Как показано на рисунке, в вертикальной плоскости закреплён участок жёсткой металлической проволоки параболической формы. Если ввести горизонтальную ось $x$ и вертикальную ось $y$, форму проволоки можно описать уравнением $y=ax^2$, где $a$ — неизвестная константа. Жёсткий однородный стержень $AB$ длиной $2l$ имеет небольшие отверстия на своих концах, через которые продета проволока, что позволяет стержню скользить по ней без отрыва с пренебрежимо малым трением. Оказалось, что в положении равновесия стержень располагается под углом $\theta=30^\circ$ к горизонту. Ускорение свободного падения равно $g$.
Найдите константу $a$.
Найдите частоту $f$ малых колебаний стержня относительно положения равновесия. Пусть теперь стержень находится в состоянии покоя в положении равновесия, и по нему начинает взбираться вверх мышь (достаточно маленькая, чтобы её размеры можно было не учитывать). Оказалось, что всё время подъёма мыши стержень оставался в покое.
Найдите перемещение $s$ мыши по стержню за время $t$. Сможет ли мышь взобраться на вершину стержня? Если да, то за какое минимальное время $t_\mathrm{min}$ она сможет это сделать?
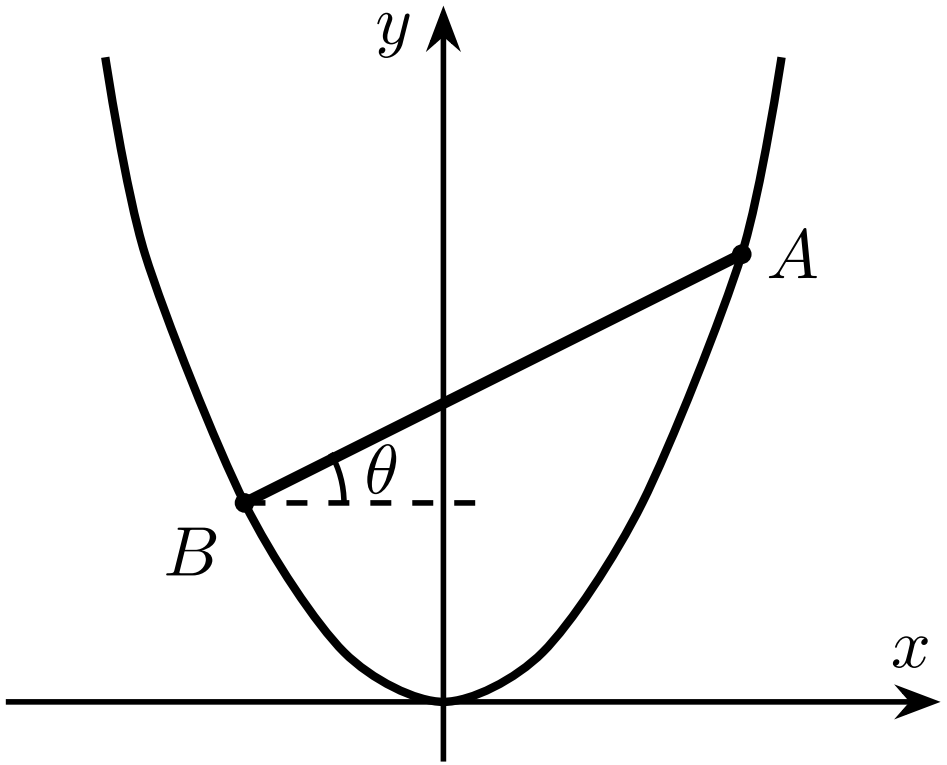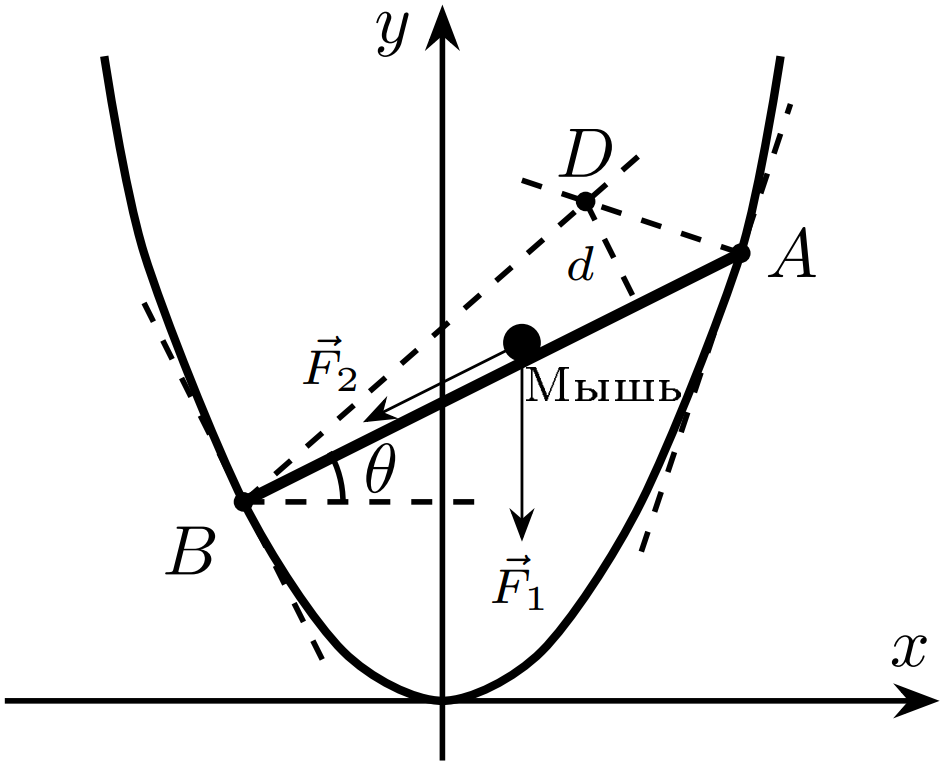
Найдите константу $a$.
Решение: Связь координат центра стержня и его концов:\[\begin{cases}x_A=x_C+l\cos\theta\\y_A=y_C+l\sin\theta\end{cases},\quad\begin{cases}x_B=x_C-l\cos\theta\\y_B=y_C-l\sin\theta\end{cases}\]Поскольку концы стержня лежат на параболе,\[\begin{cases}y_C+l\sin\theta=a(x_C+l\cos\theta)^2\\y_C-l\sin\theta=a(x_C-l\cos\theta)^2\end{cases}\implies\begin{cases}x_C=\cfrac{\sin\theta}{2a\cos\theta}\\y_C=\cfrac{\sin^2\theta}{4a\cos^2\theta}+al^2\cos^2\theta\end{cases}\]Потенциальная энергия стержня:\[E_p=mgy_C=mg\cfrac{\sin^2\theta}{4a\cos^2\theta}+mgal^2\cos^2\theta.\]Условие равновесия стержня:\[\cfrac{\mathrm dE_p}{\mathrm d\theta}=mg\cfrac{\cos^3\theta\sin\theta+\cos\theta\sin^3\theta}{2a\cos^4\theta}-2mgal^2\cos\theta\sin\theta=mg\sin\theta\left(\frac{1}{2a\cos^3\theta}-2al^2\cos\theta\right)=0.\]Возможные положения равновесия:$\sin\theta=0\implies\theta=0$ – не реализуется в задаче.$\cfrac{1}{2a\cos^3\theta}-2al^2\cos\theta=0\implies \cos\theta=\sqrt{\cfrac{1}{2al}}\overset{\theta=30^{\circ}}{\implies}\sqrt{\cfrac{1}{2al}}=\cfrac{\sqrt{3}}{2}\implies$
Ответ: \[a=\frac2{3l}\]

Найдите частоту $f$ малых колебаний стержня относительно положения равновесия.
Решение: Закон сохранения энергии:\[{\frac{1}{2}}m({\dot{x}_{C}^{2}+\dot{y}_{C}^{2}})+{\frac{1}{2}}I_{C}{\dot{\theta}^{2}+m g}{\frac{\sin^{2}\theta}{4a\cos^{2}\theta}}+m g a l^{2}\cos^{2}\theta=\operatorname{const}\implies\\{\frac{1}{2}}m\left[\left(\frac{1}{2a\cos^2\theta}\right)^{2}+\left(\frac{\sin\theta}{2a\cos^3\theta}-2al^2\sin\theta\cos\theta\right)^{2}\right]\dot{\theta}^{2}+{\frac{1}{6}}ml^{2}{\dot{\theta}^{2}+m g}{\frac{\sin^{2}\theta}{4a\cos^{2}\theta}}+m g a l^{2}\cos^{2}\theta=\operatorname{const}.\]Подставляем $\theta_0=30^\circ$ в кинетическую энергию и раскладываем потенциальную энергию до второго порядка по $\xi=\theta-\theta_0$:\[\frac{1}{2}m\left[\frac{1}{2a\cos^2\theta_0}\right]^2\dot\xi^2+\frac{1}{6}ml^2\dot\xi^2+\frac{mg}{2}\sin^2\theta_0\left(\frac{3}{2a\cos^4\theta_0}+2al^2\right)\xi^2=\operatorname{const}.\]Подставляя $a$ и дифференцируя по времени, получим:\[\ddot\xi+\frac{g}{l}\xi=0\implies\]
Ответ: \[f=\frac1{2\pi}\sqrt\frac gl\]

Найдите перемещение $s$ мыши по стержню за время $t$. Сможет ли мышь взобраться на вершину стержня? Если да, то за какое минимальное время $t_\mathrm{min}$ она сможет это сделать?
Решение: нормаль к параболе в точке $A$: $y-y_A=-\cfrac{1}{2ax_A}(x-x_A)$;нормаль к параболе в точке $B$: $y-y_B=-\cfrac{1}{2ax_B}(x-x_B)$;$\implies (x_D,y_D)=\left(\cfrac{\sqrt{3}}{4}l,\cfrac{13}{8}l\right)$. Уравнение самого стержня: $y-y_A=\cfrac{1}{\sqrt{3}}(x-x_A)\implies y=\cfrac{1}{\sqrt{3}}x+\cfrac{3}{8}l$. Тогда расстояние между стержнем и точкой $D$ будет равно $d=\cfrac{\sqrt{3}}{2}l$. Условие равновесия стержня принимает вид:\[m_s\ddot{s}d-m_sg(l-s)\cos\theta_0=0\implies \ddot{s}+\cfrac{g}{l}(s-l)=0\implies s=l+A\cos\left(\sqrt{\frac{g}{l}}t+\varphi_0\right).\]Поскольку мышь в начальный момент времени находилась в начале стержня и покоилась, $s(t=0)=\dot{s}(t=0)=0\implies$ Мышь доберётся до конца стержня, когда $s=2l\implies \cos\left(\sqrt{\cfrac{g}{l}}t_{\min}\right)=-1\implies$
Ответ: \[s(t)=\left[1-\cos\sqrt\frac glt\right]l\]  Мышь доберётся до конца стержня, когда $s=2l\implies \cos\left(\sqrt{\cfrac{g}{l}}t_{\min}\right)=-1\implies$
Ответ: \[t_\mathrm{min}=\pi\sqrt\frac lg\]
Темы:
T, Механика, Колебания, Китайские, Момент сил